Aerial crown-view tile of a tropical tree (Barro Colorado Island, Panama), acquired 20241112:
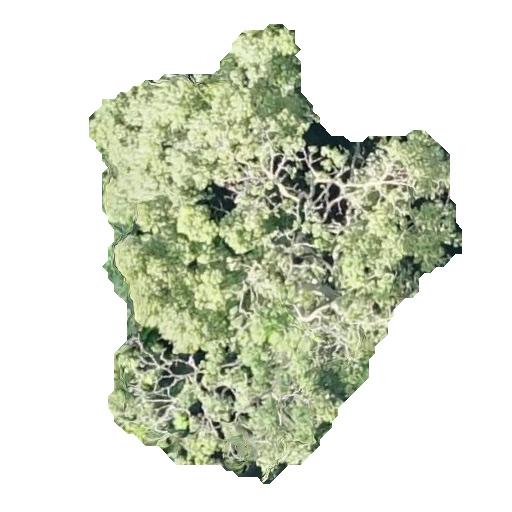
Species: Pseudobombax septenatum
GBIF accepted scientific name: Pseudobombax septenatum
Crown area: 168.603 m²